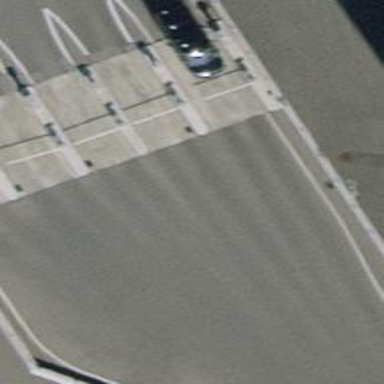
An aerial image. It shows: Lift gate barrier.